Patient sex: M
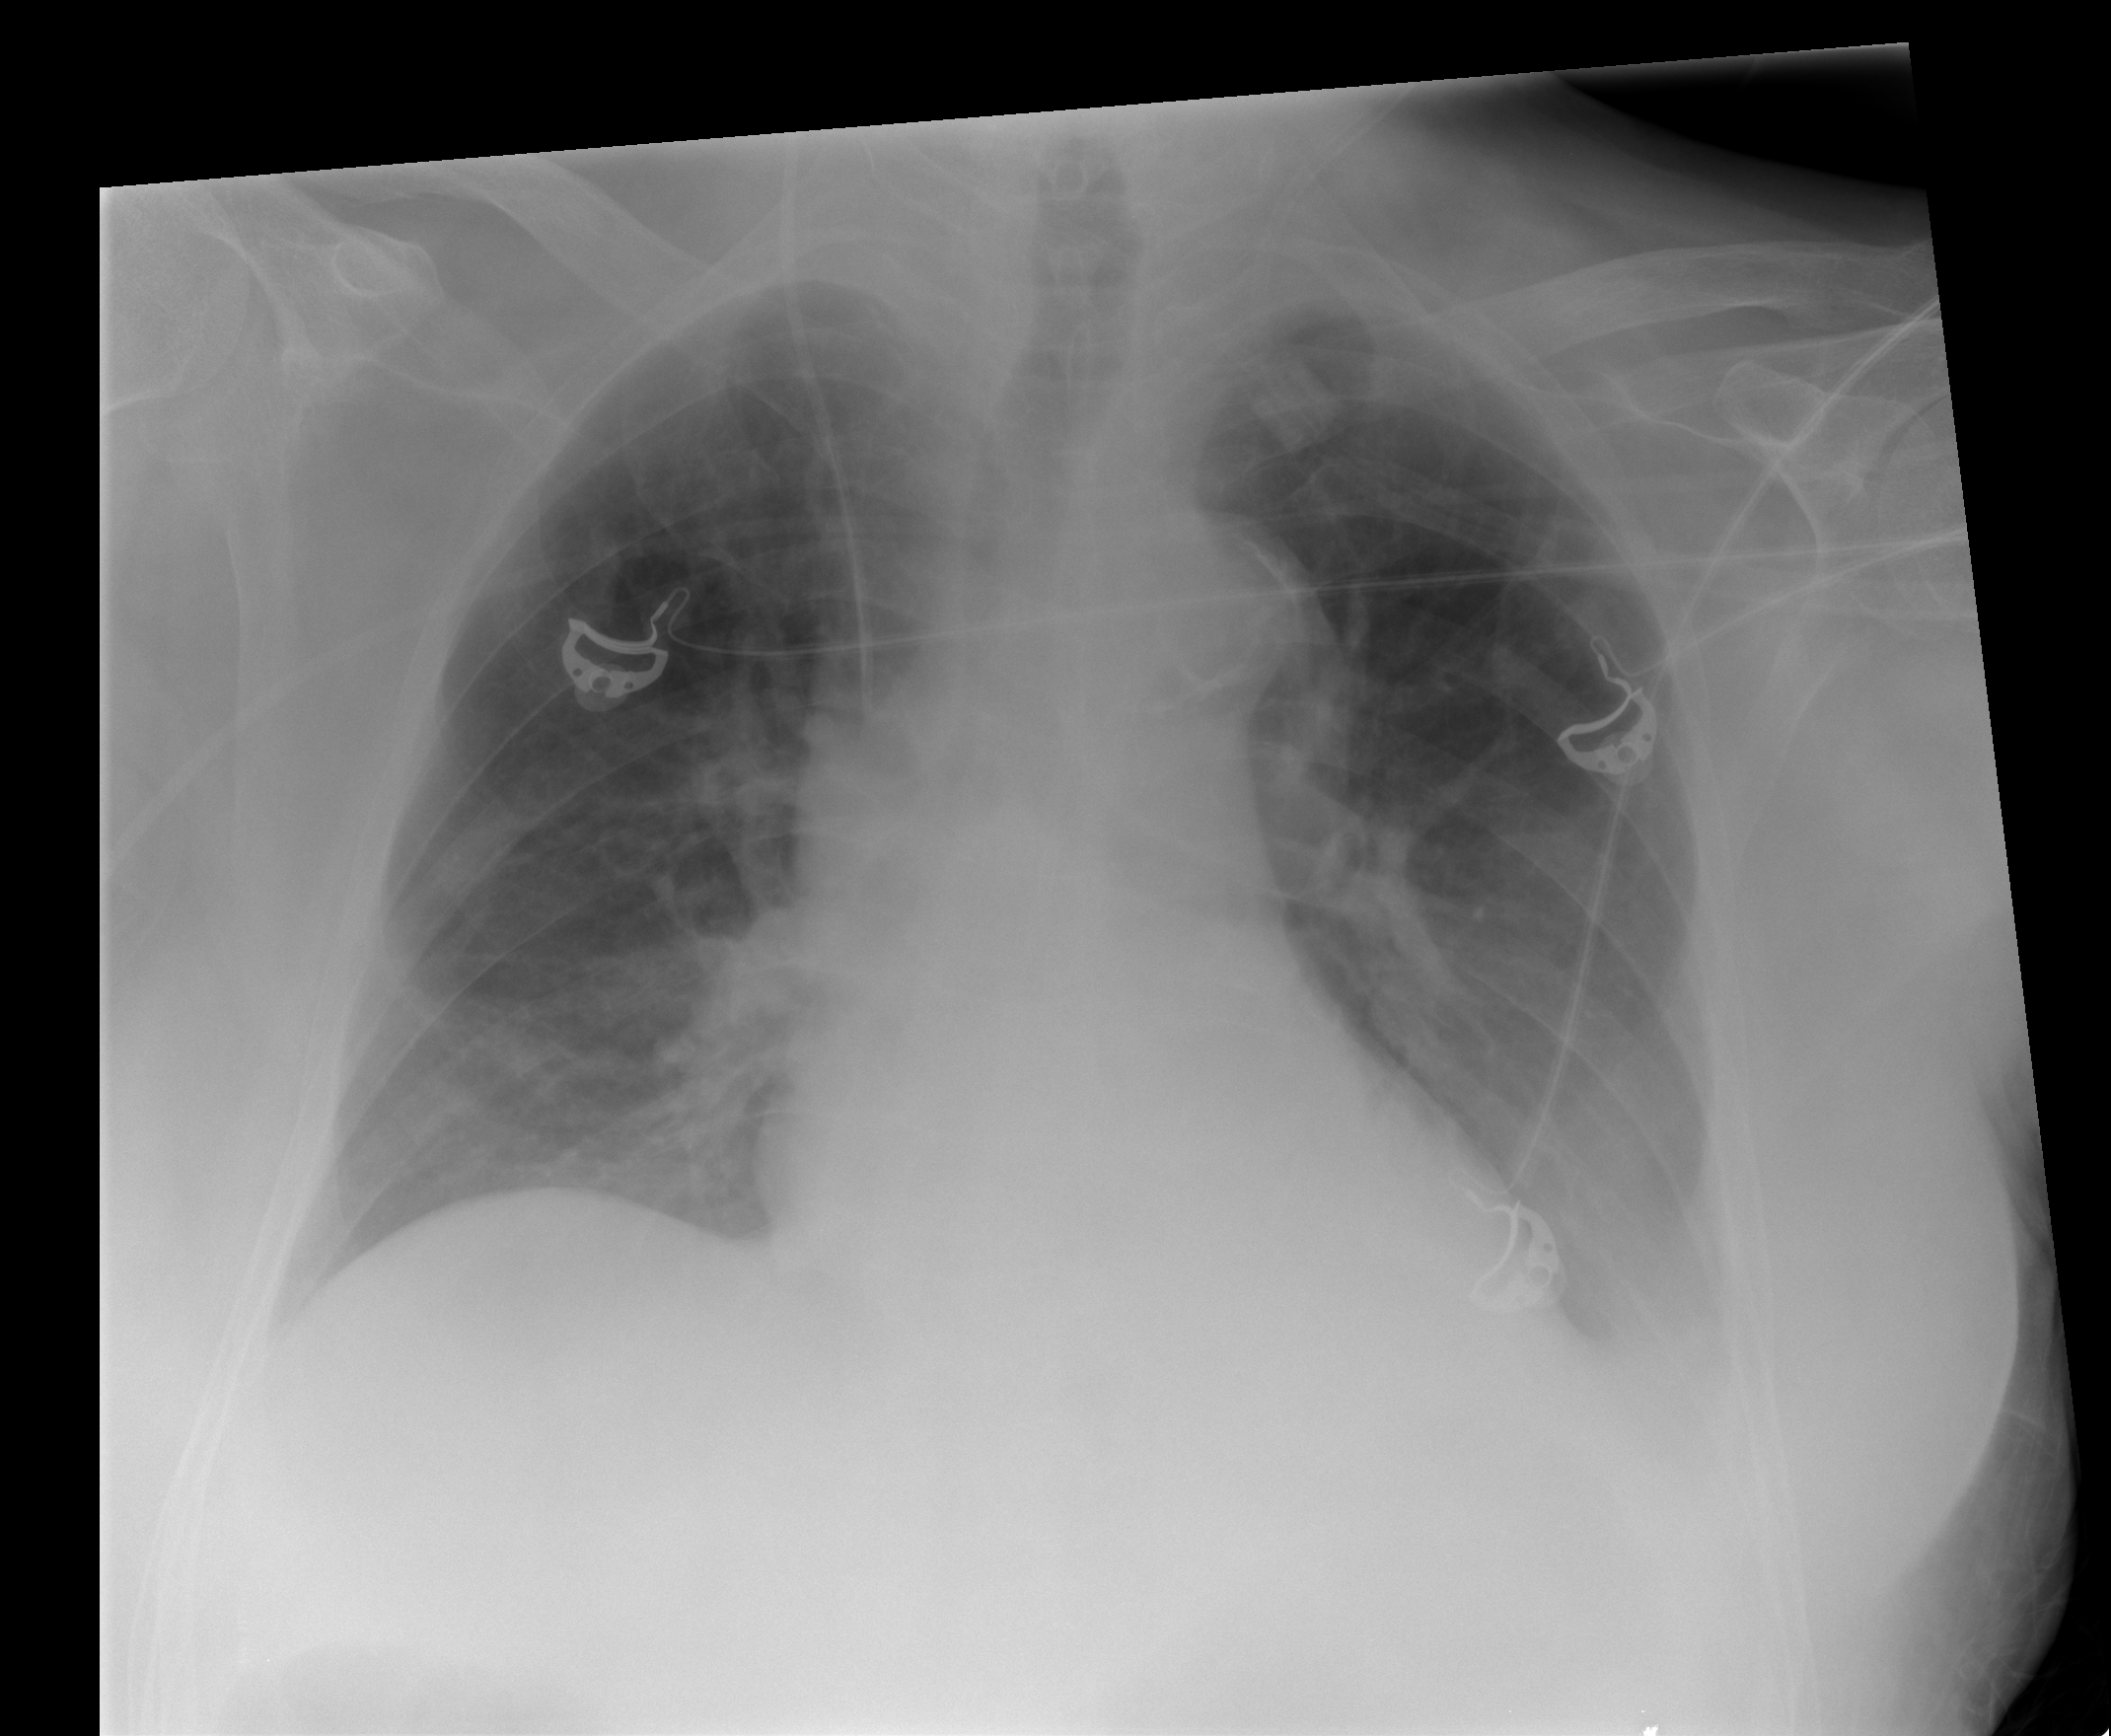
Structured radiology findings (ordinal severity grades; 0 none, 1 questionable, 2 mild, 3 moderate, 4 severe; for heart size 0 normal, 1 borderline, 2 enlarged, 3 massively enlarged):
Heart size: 2
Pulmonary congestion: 2
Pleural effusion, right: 0
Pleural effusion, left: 2
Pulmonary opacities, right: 0
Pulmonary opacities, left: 0
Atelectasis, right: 0
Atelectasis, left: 2